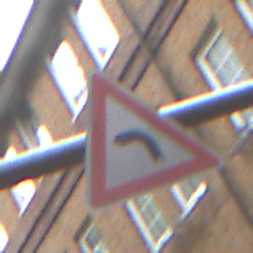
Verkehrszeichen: KurveLinks
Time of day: MorningAfternoon
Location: Outdoor (Urban)
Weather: Overcast
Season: NotSpecified
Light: Natural